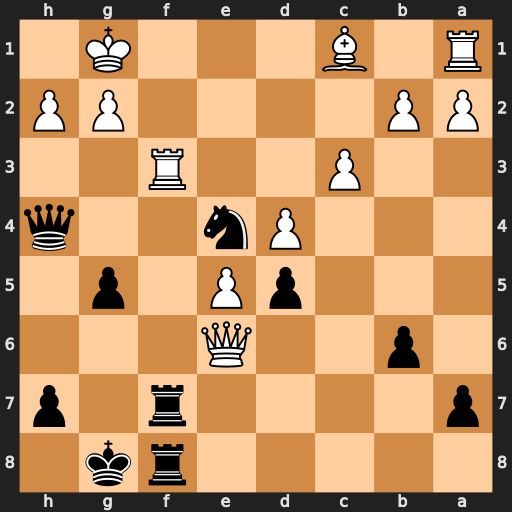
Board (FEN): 5rk1/p4r1p/1p2Q3/3pP1p1/3Pn2q/2P2R2/PP4PP/R1B3K1
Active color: b
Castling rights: -
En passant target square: -
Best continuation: Qe1+ Rf1 Qxf1#